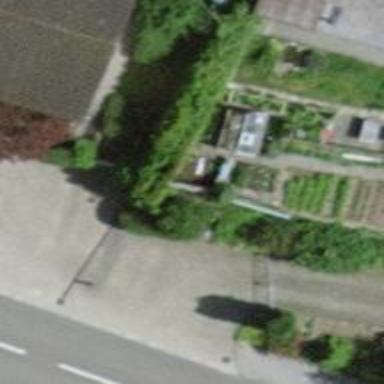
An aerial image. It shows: Hedge acting as barrier.